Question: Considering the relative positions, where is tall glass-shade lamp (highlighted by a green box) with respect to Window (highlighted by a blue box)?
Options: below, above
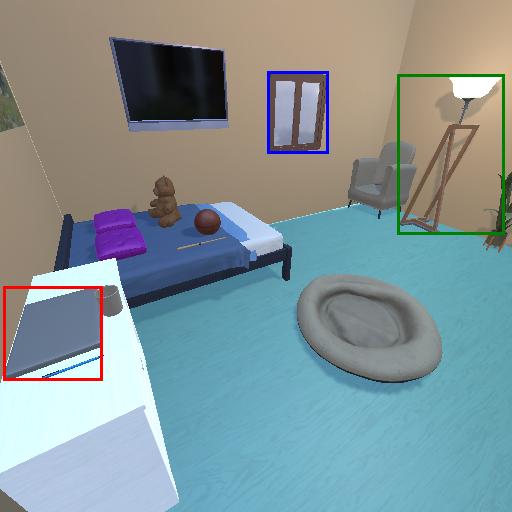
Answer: below